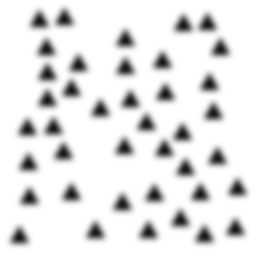
Squares: 0
Triangles: 40
Stars: 0
Total shapes: 40